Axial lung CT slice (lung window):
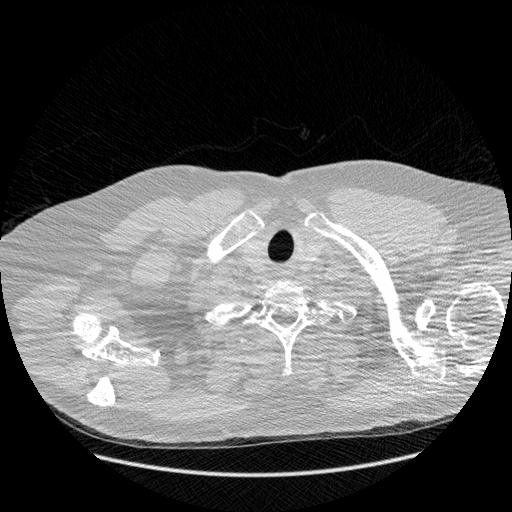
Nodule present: no